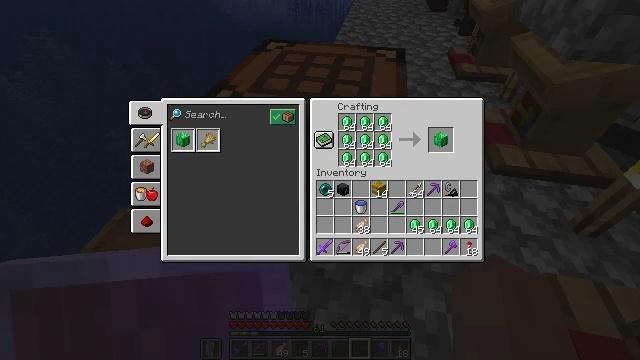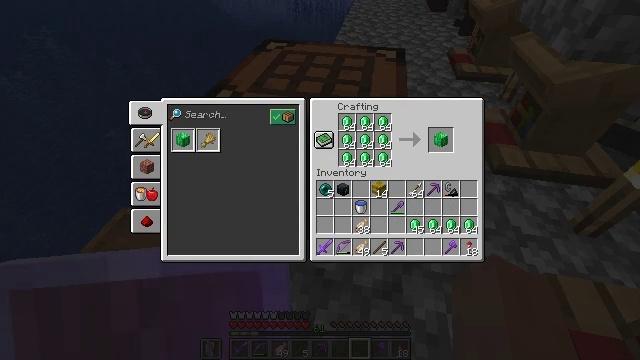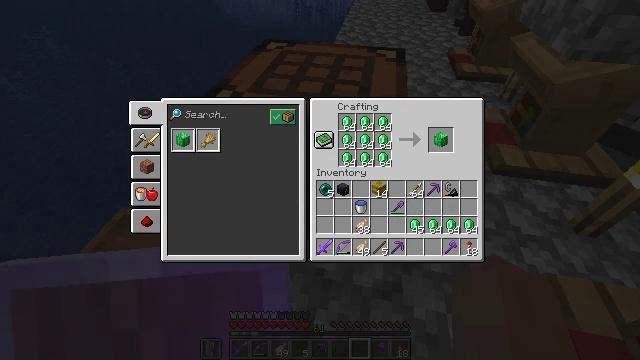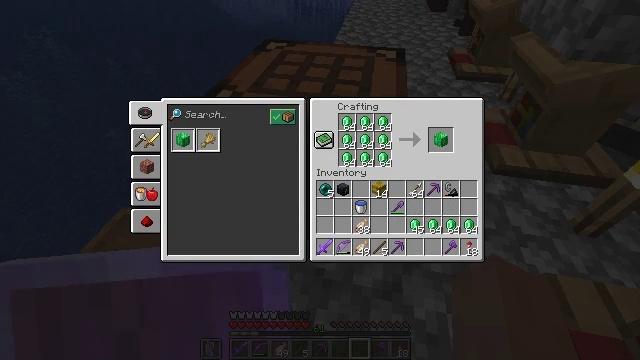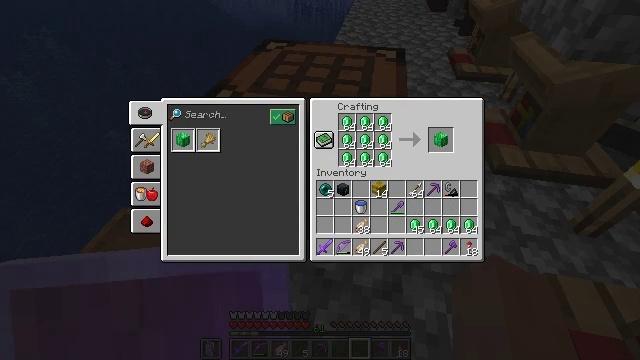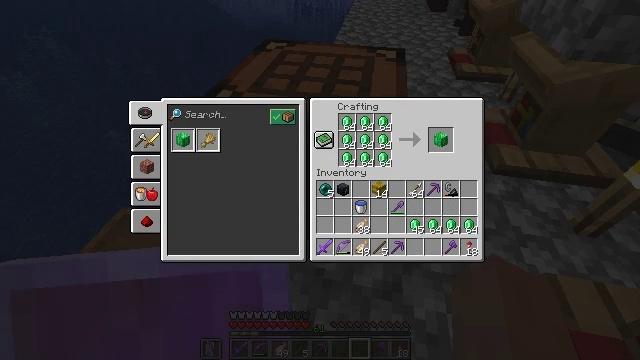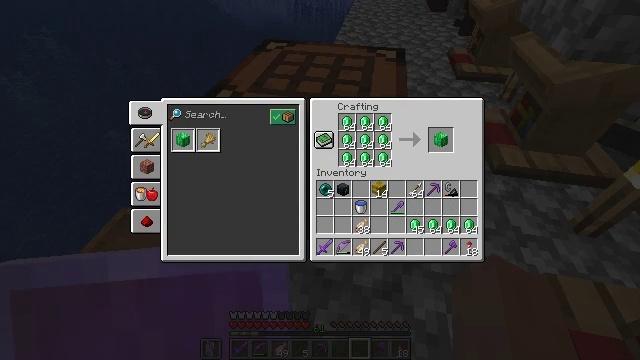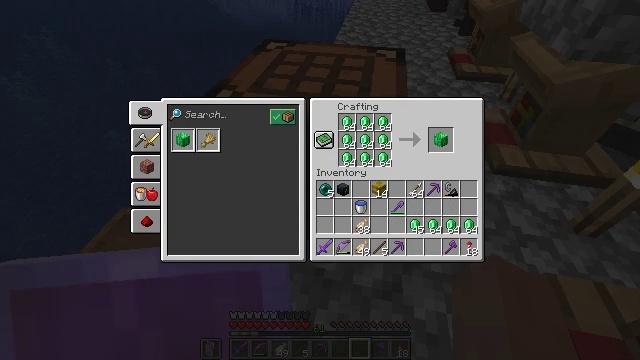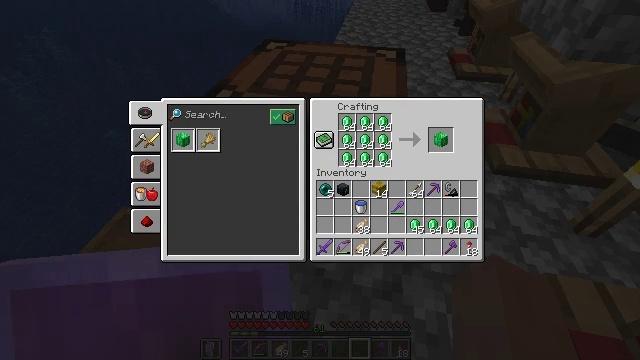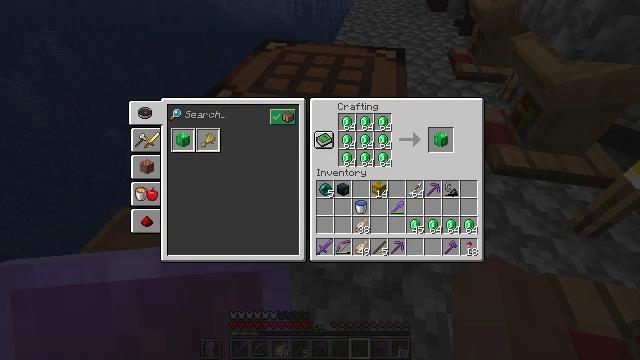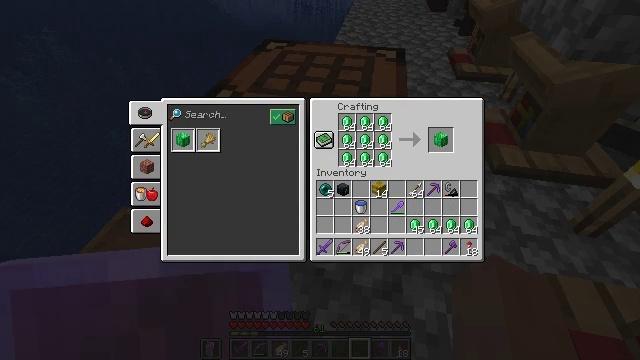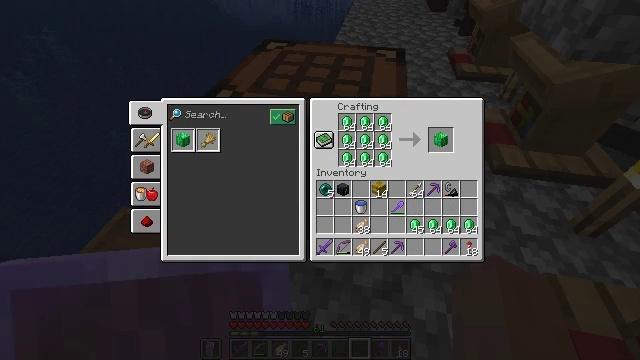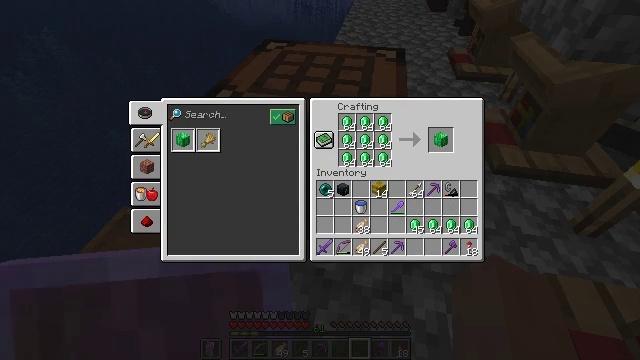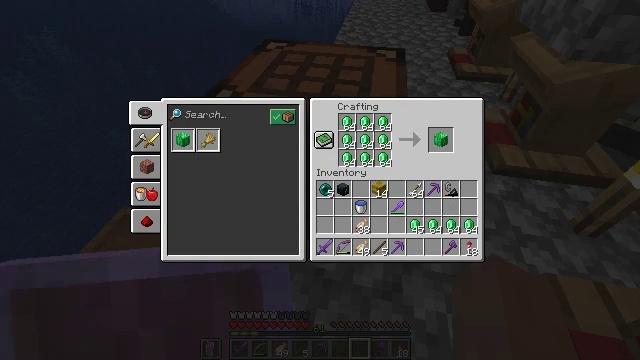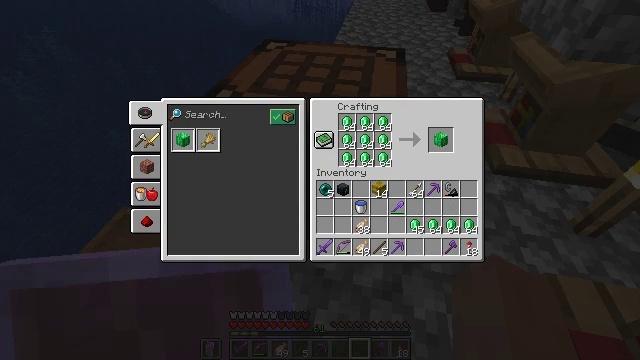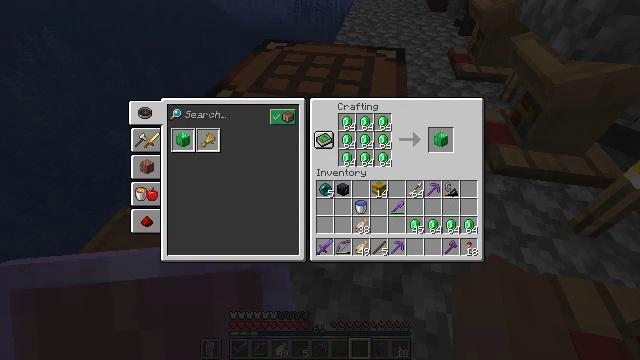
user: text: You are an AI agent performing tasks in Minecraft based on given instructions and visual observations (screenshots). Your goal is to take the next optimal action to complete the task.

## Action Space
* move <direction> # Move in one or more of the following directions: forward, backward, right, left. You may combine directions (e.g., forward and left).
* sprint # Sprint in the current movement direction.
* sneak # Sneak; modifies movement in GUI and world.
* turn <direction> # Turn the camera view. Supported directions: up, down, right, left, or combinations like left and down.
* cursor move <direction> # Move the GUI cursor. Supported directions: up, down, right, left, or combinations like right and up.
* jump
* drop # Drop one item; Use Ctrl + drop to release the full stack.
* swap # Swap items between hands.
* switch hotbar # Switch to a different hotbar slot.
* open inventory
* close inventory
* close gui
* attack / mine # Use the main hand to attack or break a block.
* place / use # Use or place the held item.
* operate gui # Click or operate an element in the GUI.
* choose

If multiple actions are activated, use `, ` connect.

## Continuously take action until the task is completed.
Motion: motion action
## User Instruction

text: Make an emerald block from emeralds in the crafting grid.
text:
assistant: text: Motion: sneak
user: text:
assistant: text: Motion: sneak
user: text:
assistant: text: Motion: sneak
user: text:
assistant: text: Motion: sneak
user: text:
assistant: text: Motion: sneak
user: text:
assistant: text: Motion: sneak
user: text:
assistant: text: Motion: sneak
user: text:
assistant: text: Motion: sneak, turn down
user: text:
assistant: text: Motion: sneak
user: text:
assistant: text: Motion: sneak
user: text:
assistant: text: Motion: sneak
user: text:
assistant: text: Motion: sneak
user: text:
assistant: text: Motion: sneak, attack / mine
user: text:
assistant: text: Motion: sneak, attack / mine
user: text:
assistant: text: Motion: sneak, attack / mine
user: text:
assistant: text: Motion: sneak, attack / mine
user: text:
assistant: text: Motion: sneak, attack / mine
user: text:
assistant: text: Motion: sneak, attack / mine
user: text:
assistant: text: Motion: sneak, attack / mine
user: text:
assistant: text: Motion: sneak
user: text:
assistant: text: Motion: sneak
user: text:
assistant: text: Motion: sneak
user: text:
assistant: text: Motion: sneak
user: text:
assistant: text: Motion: sneak
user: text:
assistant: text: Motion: sneak, attack / mine
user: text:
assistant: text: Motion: sneak, attack / mine
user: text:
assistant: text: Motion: sneak, attack / mine
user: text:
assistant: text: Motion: sneak, attack / mine
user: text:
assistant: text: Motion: sneak, attack / mine
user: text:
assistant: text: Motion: sneak, attack / mine